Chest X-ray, PA view. Patient: 67 years old, sex M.
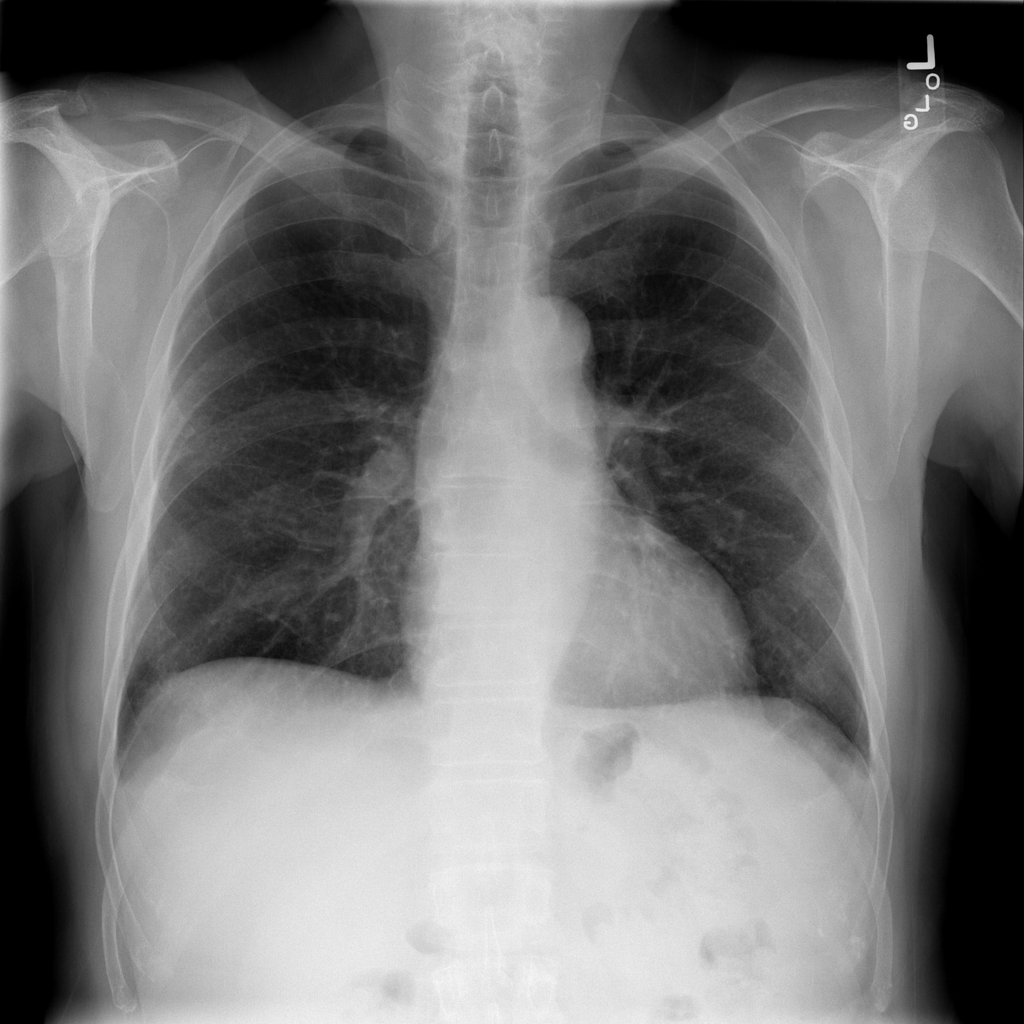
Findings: No Finding